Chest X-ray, PA view. Patient: 66 years old, sex M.
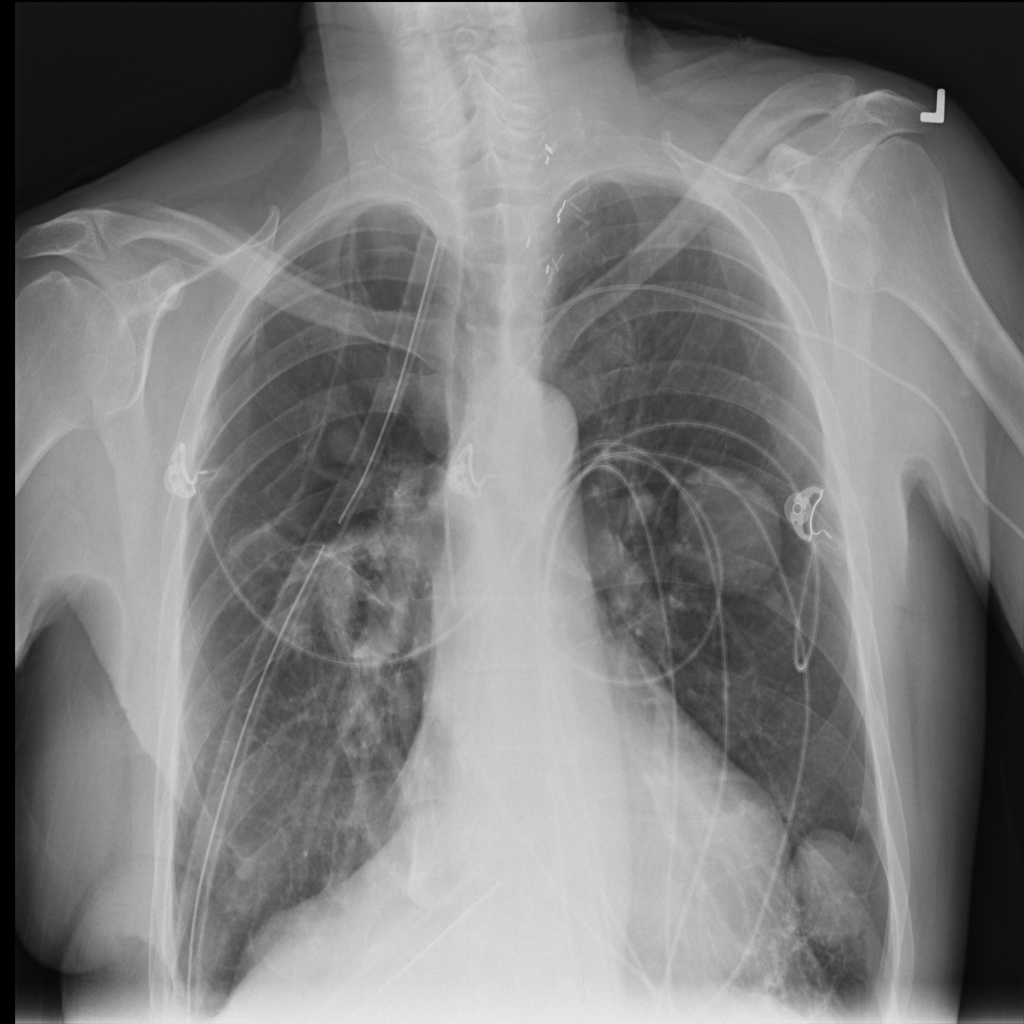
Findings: Effusion, Infiltration